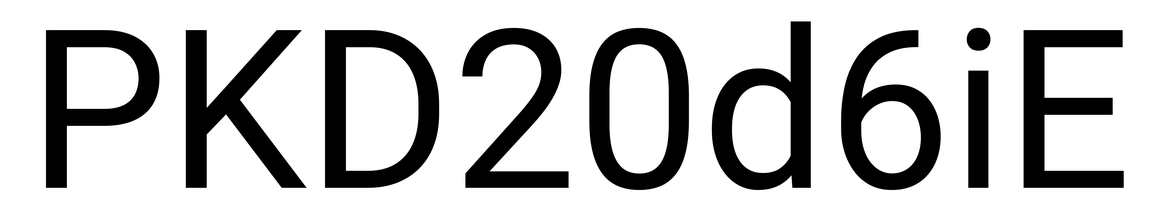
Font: Roboto_Regular